Question: Basically, I have a login form that once authenticated it starts an Oauth2 process. Which works flawlessly until it has to do the final redirect which gets the access tokens. The login flow is as follows POST to '/user/login' redirects to '/user/oauth/auth' then redirects to the Oauth redirect_uri '/user/oauth/redirect'. The redirect_uri never happens and the request never hits the server.
If I hit that redirect using an Ajax request the cors works fine and I get the expected response it only seems to happen if I redirect twice.
The server shows these responses
'''
[I 130226 10:16:38 web:1462] 302 POST /user/login (192.168.1.5) 156.01ms (Session cookies set fine)
[I 130226 10:16:38 web:1462] 200 OPTIONS /user/oauth/auth?scope=&client_id=DemoApp&response_type=code&redirect_uri=http://192.168.1.5:8443/user/oauth/redirect/code (192.168.1.5) 1.86ms
302 GET /user/oauth/auth?scope=&client_id=DemoApp&response_type=code&redirect_uri=http://192.168.1.5:8443/user/oauth/redirect/code (192.168.1.5) 8.58ms
'''
The last URL never get's hit. In Chrome, IE, FF the flow is the same except the server sees the request
'''
[I 130226 10:16:38 web:1462] 302 POST /user/login (192.168.1.5) 156.01ms
[I 130226 10:16:38 web:1462] 200 OPTIONS /user/oauth/auth?scope=&client_id=DemoApp&response_type=code&redirect_uri=http://192.168.1.5:8443/user/oauth/redirect/code (192.168.1.5) 1.86ms
302 GET /user/oauth/auth?scope=&client_id=DemoApp&response_type=code&redirect_uri=http://192.168.1.5:8443/user/oauth/redirect/code (192.168.1.5) 8.58ms
[I 130226 10:27:12 web:1462] 200 GET /user/oauth/redirect/code?code=57497058fbbf6003310ea22d3902ac67 (192.168.1.5) 0.54ms
'''
In the Web Inspector I see the request but dies like a

I'm using Jquery 1.9 and here is the ajax request (granted I've got every option under the sun in here to try and make it work.)
'''
$.ajax({
type: "POST",
url: reqUrl,
data: data,
dataType: "json",
success: function(data, textStatus) {
console.log(data);
alert('logged in');
},
error: function(e){
console.log(e);
},
complete: function(request, status) {
console.log("headers=" + request.getAllResponseHeaders());
},
statusCode: {
200: function(data) {
console.log('yup we got it.')
}
},
xhrFields: {
withCredentials: true
},
crossDomain: true,
async:true
});
'''
JSONP is not an option as the initial post is sent over https and has to be a POST request. Again all other browsers including IE are working just fine, it fires the success response.
Safari fires the Statuscode 0 and error which is classic Origin policy errors but that redirect uri works in a standard ajax request bypassing the login. I doubt it's a access-control issue because the call would work if Safari would just fire it.
I'm pretty sure it has something to do with the request headers on the redirect and Safari is stopping the request. On the first successful 302 they look like this
'''
Access-Control-Request-Method: GET
Origin: http://192.168.1.5:9090
Access-Control-Request-Headers: origin, accept-encoding, accept-language
'''
But on the redirect uri they look like this (which makes sense as to why it's failing cause there are no access-control headers being sent but why??)
'''
Origin: http://192.168.1.5:9090
Accept-Encoding: gzip, deflate
Accept-Language: en-us
User-Agent: Mozilla/5.0 (Macintosh; Intel Mac OS X 10_8_2) AppleWebKit/536.26.17 (KHTML, like Gecko) Version/6.0.2 Safari/536.26.17
Accept: */*
Referer: http://192.168.1.5:9090/login
'''
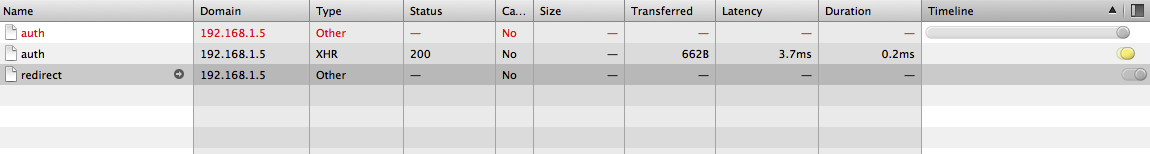
Answer: Well it looks like this is a Safari thing, it will only follow the first redirect. Apple claims that this is the way the HTML spec is written. So.... Had to rework my flow to not redirect on '/user/login' and start the oauth process right away.